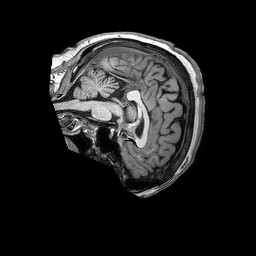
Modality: T1w
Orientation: sagittal
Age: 53
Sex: female
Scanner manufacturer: philips
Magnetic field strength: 3 T
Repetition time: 0.006579 s
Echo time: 0.002957 s